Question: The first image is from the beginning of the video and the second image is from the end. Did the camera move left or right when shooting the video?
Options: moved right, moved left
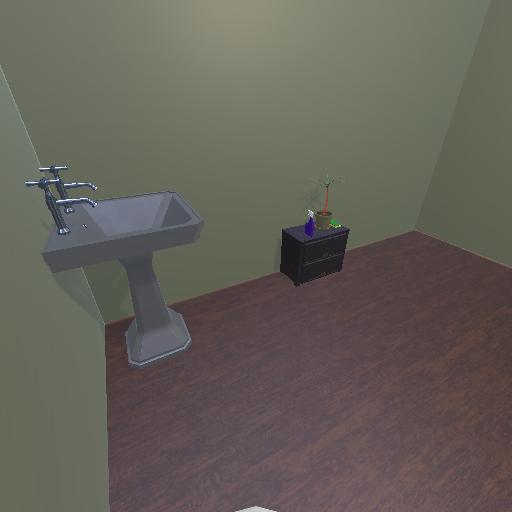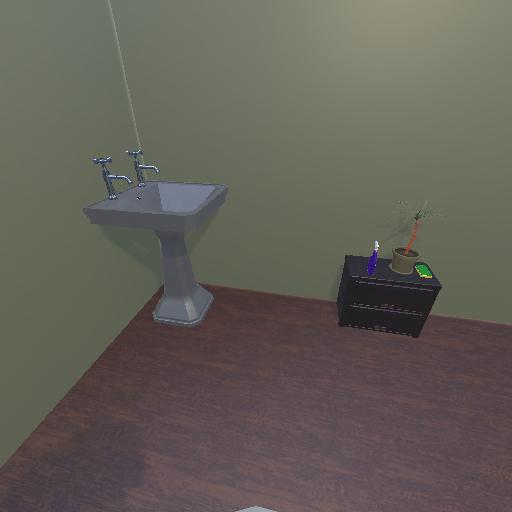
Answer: moved right